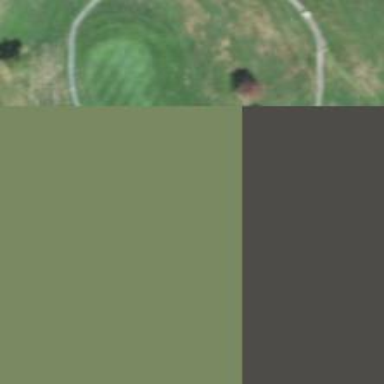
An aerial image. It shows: View of golf hole.